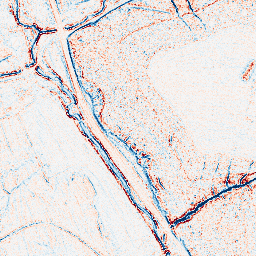
Category: edge_preserving
Decomposition family: bilateral
Decomposition parameters: d: 5
sigma_color: 50
sigma_space: 150
Upsampling method: sinc_hamming
Upsampling parameters: scale: 8
kernel_size: 16
Upsampling scale: 8